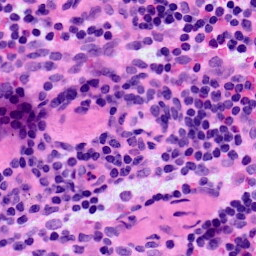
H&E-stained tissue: LymphNode